Question: The passwords couldn't be validated. I have to select on the password field and then click on other field for validation. Otherwise, I can't submit the form. Somehow the javascript validation must detect a out-of-focus thing. The validation will also be true if I just press the arrow right.
'''
SET !ENCRYPTION NO
TAG POS=1 TYPE=INPUT:PASSWORD FORM=NAME:form1 ATTR=ID:password1 CONTENT=1000!Hello
TAG POS=1 TYPE=INPUT:PASSWORD FORM=NAME:form1 ATTR=ID:password2 CONTENT=1000!Hello
###what should I put here (in-between) to emulate a keyboard tab or "focus then out-of-focus" (jump to other field)?###
TAG POS=1 TYPE=INPUT:SUBMIT FORM=NAME:form1 ATTR=ID:password-submit
TAG POS=4 TYPE=INPUT:BUTTON ATTR=*
'''

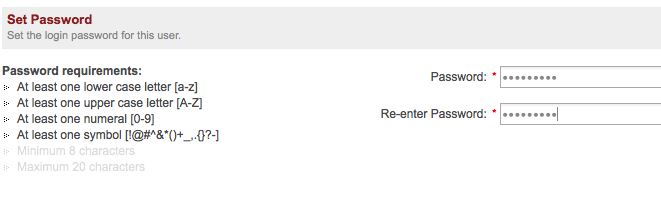
Answer: Try event recording mode, you can emulate the arrow right key. Read more <URL>.